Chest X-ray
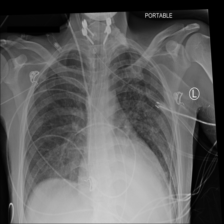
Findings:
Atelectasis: negative
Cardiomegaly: negative
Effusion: negative
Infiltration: positive
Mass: negative
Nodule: negative
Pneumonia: negative
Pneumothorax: negative
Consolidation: negative
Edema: negative
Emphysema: negative
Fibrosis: negative
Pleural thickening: negative
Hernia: negative